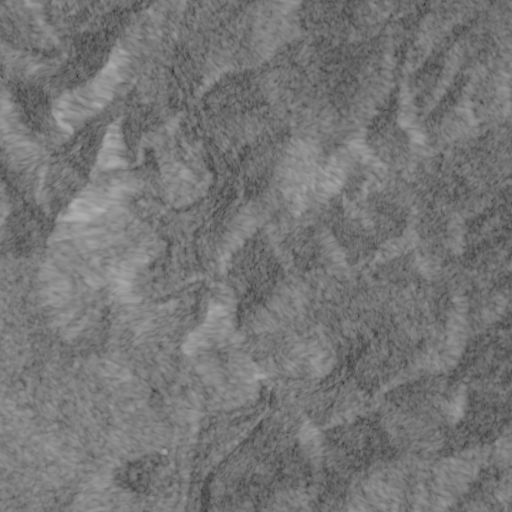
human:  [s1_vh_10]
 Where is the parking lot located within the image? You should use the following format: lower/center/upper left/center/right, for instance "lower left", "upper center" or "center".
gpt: The parking lot is located in the upper center of the image.
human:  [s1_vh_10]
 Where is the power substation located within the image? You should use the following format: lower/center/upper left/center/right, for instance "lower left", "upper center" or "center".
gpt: The power substation is located in the center of the image.
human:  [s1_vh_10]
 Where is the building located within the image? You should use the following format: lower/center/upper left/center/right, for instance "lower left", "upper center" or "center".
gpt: The building is located in the lower left of the image.
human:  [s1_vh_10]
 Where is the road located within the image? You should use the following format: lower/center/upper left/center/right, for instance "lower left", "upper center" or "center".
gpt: There is no road in the image.

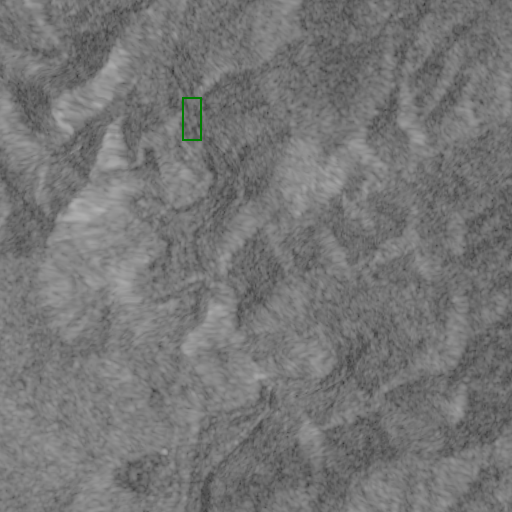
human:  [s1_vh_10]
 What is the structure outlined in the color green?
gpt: The structure outlined in green is a parking lot.
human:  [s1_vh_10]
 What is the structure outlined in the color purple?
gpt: There is no purple outline.